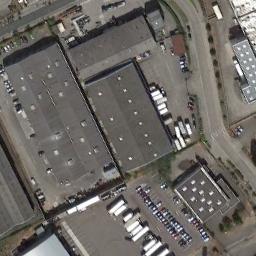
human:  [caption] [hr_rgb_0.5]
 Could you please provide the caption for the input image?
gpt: The industrial area has some industrial equipment, Gray buildings and a parking lot .

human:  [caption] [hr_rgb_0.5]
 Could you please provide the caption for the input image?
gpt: Industrial areas are very small .

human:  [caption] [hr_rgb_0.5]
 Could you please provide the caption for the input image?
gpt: In an industrial area, There are neatly planned factories and roads, Green belts, And parking lots for cars and trucks .

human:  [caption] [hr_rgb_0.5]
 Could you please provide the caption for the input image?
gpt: Many houses of different shapes and sizes are in the industrial area .

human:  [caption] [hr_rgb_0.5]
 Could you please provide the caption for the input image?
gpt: There are some black buildings and white containers on the industrial area .